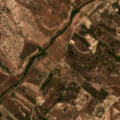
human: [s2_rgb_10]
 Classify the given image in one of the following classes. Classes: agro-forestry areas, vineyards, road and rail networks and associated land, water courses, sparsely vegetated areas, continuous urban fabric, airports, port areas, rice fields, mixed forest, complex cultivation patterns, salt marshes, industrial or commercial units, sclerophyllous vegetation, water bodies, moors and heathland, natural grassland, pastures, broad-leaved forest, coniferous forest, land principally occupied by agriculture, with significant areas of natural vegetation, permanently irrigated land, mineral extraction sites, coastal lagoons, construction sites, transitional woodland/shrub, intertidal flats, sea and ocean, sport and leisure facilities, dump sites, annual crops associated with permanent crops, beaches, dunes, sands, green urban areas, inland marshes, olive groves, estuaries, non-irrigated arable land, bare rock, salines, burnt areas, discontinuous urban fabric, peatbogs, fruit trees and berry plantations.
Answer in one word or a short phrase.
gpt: non-irrigated arable land, olive groves, land principally occupied by agriculture, with significant areas of natural vegetation, agro-forestry areas